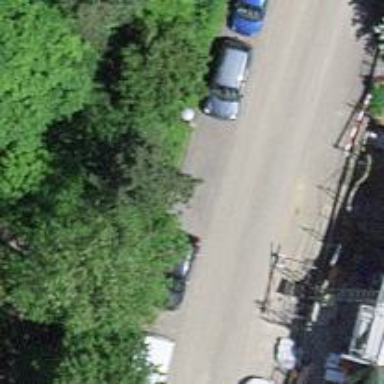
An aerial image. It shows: Street-side parallel parking available at this location.